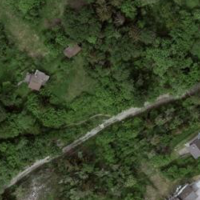
EUNIS habitat code: 44
Species observed at this site:
Certhia brachydactyla
Corvus corone
Lophophanes cristatus
Passer domesticus
Clematis vitalba
Fringilla coelebs
Primula veris
Sylvia atricapilla
Ptyonoprogne rupestris
Turdus merula
Parus major
Dryocopus martius
Milvus milvus
Phoenicurus phoenicurus
Corvus corax
Delichon urbicum
Periparus ater